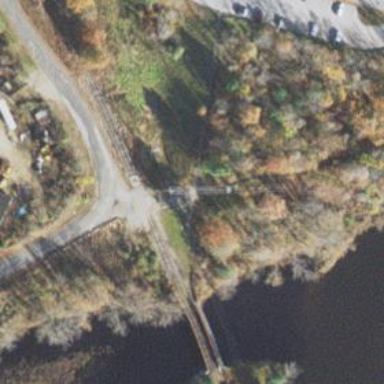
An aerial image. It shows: Preserved railway line with rails.